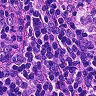
Metastatic tissue present: no